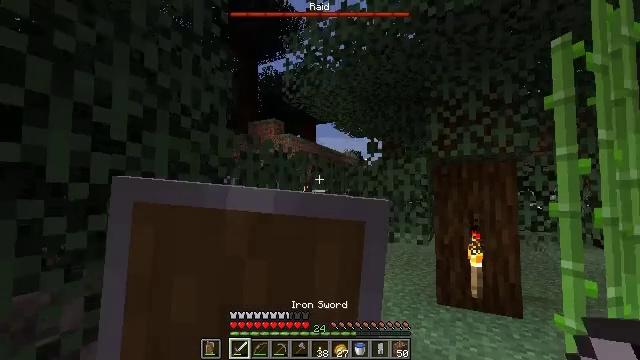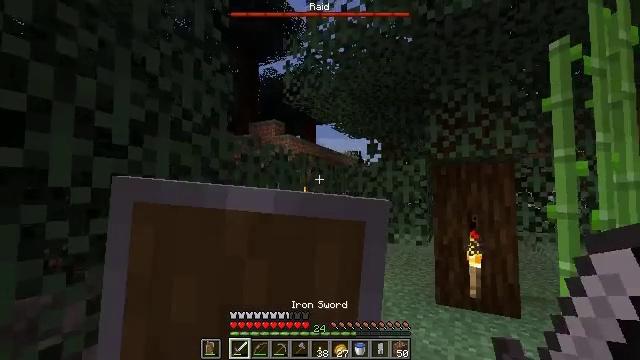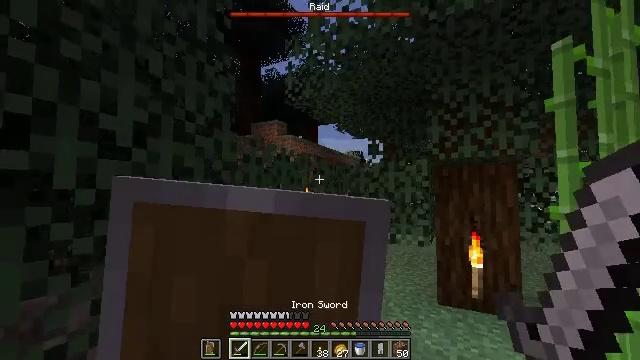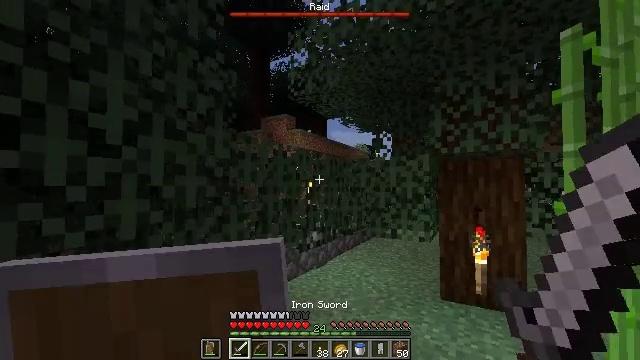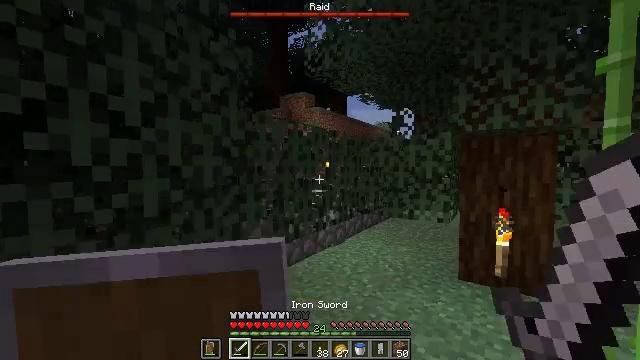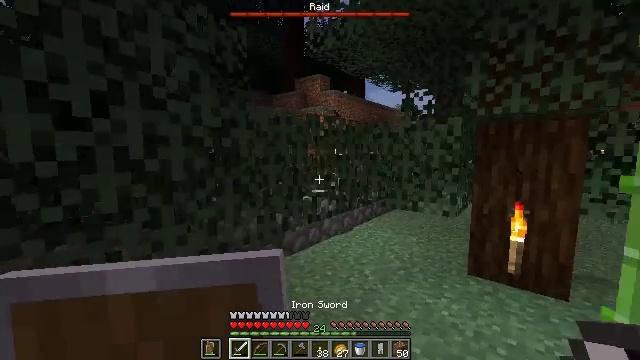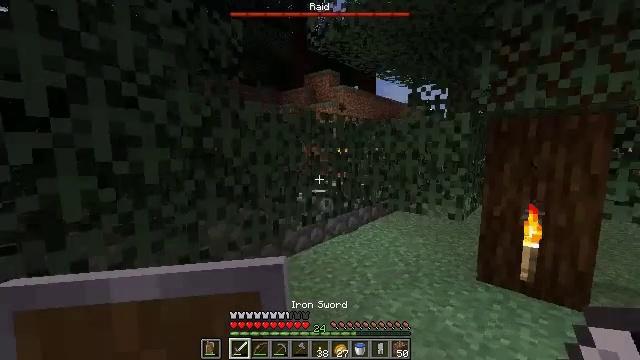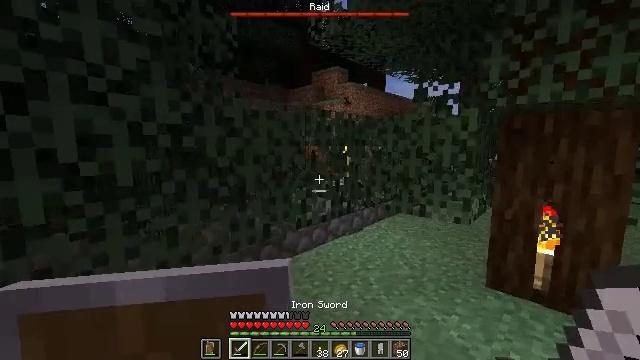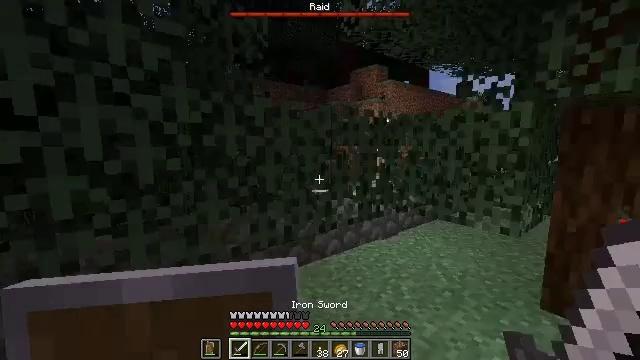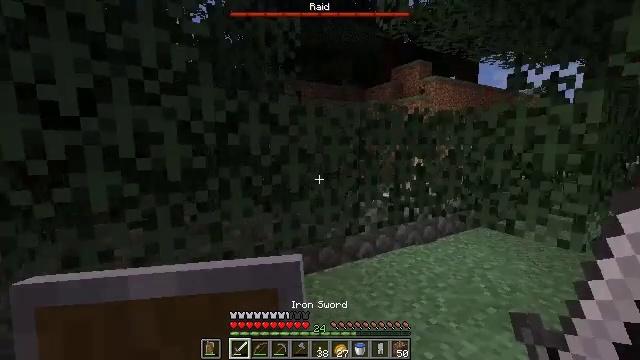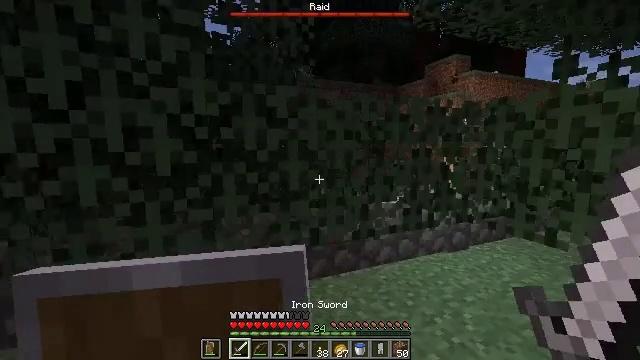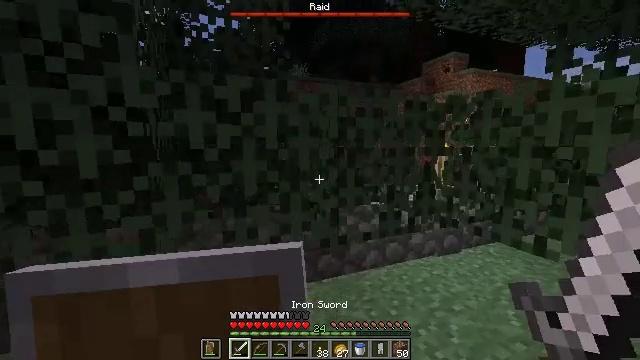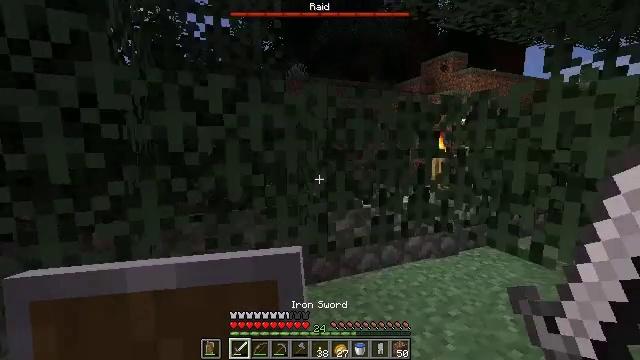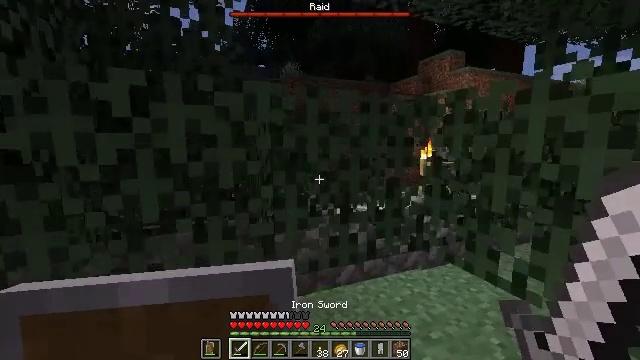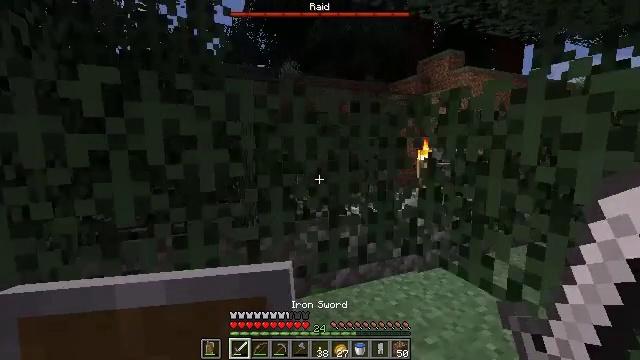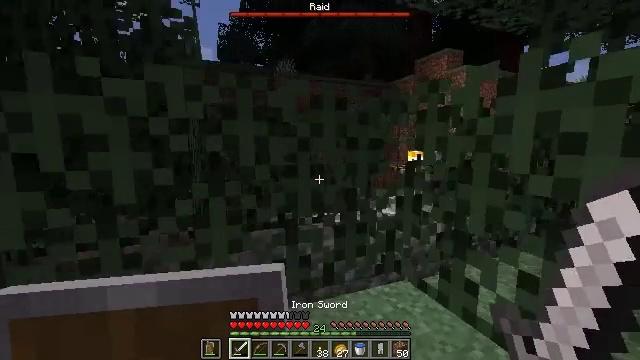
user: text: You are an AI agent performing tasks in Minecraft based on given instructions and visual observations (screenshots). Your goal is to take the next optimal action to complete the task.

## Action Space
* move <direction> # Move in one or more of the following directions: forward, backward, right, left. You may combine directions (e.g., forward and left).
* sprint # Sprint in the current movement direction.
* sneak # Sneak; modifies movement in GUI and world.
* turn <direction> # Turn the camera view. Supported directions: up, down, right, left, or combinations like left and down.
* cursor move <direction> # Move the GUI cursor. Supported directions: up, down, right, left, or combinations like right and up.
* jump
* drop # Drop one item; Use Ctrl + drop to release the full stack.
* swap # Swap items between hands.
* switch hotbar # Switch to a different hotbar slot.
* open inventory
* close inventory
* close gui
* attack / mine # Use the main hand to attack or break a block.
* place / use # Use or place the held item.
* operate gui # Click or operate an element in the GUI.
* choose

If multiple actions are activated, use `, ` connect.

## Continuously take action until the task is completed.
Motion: motion action
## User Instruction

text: Mine spruce leaves from the tree.
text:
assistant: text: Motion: attack / mine and use / place
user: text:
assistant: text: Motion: move right, attack / mine and use / place
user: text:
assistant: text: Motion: move right, turn left and down
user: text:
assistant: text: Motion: move forward and move right, turn left and down
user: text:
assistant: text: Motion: move forward and move right, turn left and down
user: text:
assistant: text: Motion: move forward and move right, turn left
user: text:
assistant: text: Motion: move forward and move right, turn left
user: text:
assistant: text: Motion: move forward and move right, turn left
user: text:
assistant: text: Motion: move forward and move right, turn left
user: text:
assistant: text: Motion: move forward and move right, turn left
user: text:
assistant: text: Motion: move forward and move right
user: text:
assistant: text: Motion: move forward and move right
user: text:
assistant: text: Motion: move forward and move right
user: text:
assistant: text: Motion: move forward and move right
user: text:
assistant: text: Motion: move forward
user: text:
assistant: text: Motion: attack / mine
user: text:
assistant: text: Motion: attack / mine
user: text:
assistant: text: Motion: attack / mine
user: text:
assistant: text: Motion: attack / mine
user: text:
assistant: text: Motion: turn left, attack / mine
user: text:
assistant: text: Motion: turn left, attack / mine
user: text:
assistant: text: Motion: attack / mine
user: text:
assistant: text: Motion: attack / mine
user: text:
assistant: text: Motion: move forward, attack / mine
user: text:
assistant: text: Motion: move forward, attack / mine
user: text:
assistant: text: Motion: move forward
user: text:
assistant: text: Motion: move forward, turn right
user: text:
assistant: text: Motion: move forward, turn right
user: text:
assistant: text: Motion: move forward
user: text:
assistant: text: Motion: move forward and move left